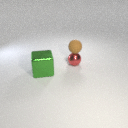
small brown rubber sphere above small red metal sphere